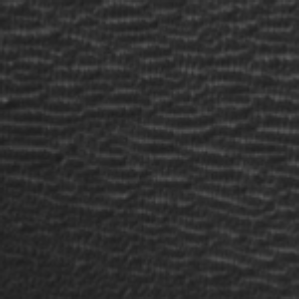
Label: frost